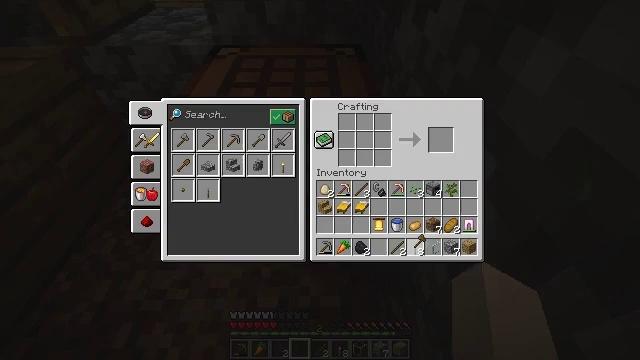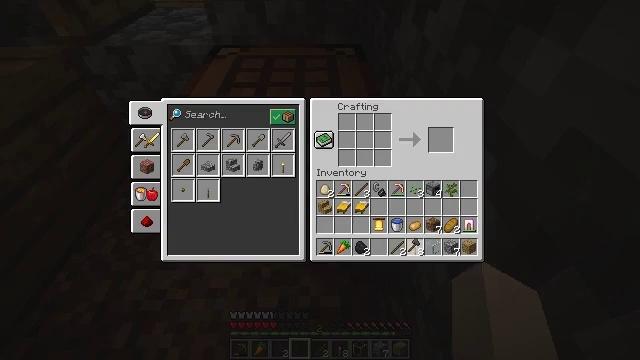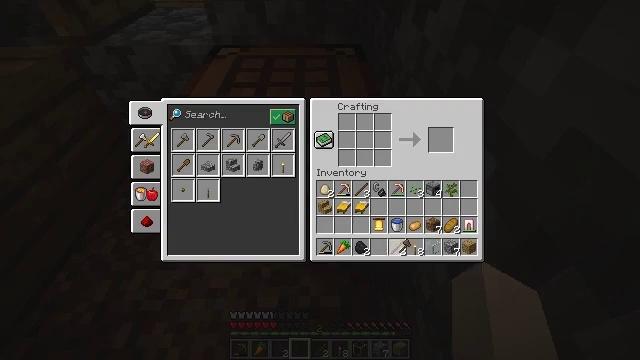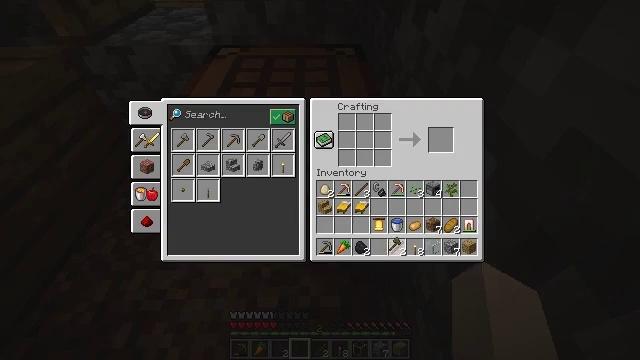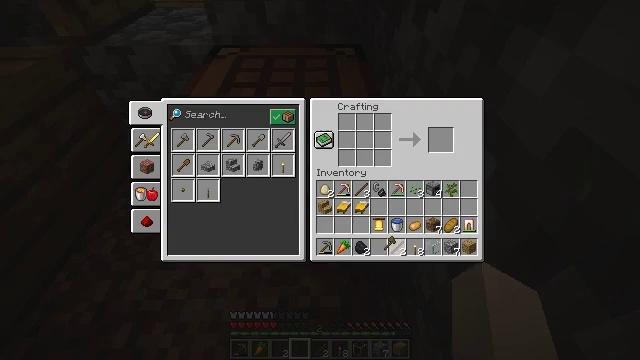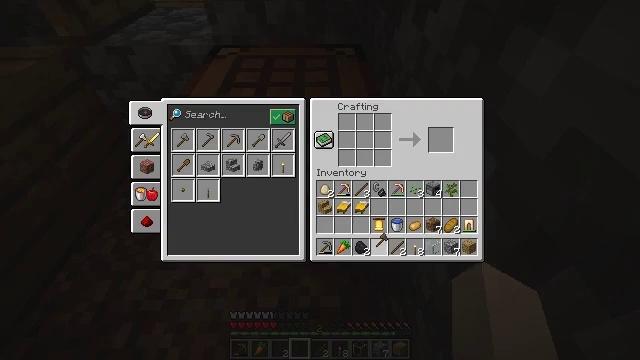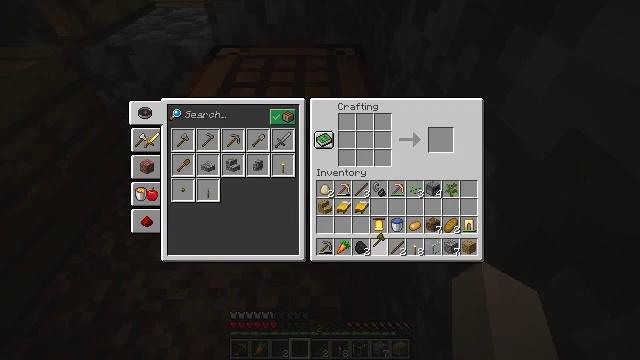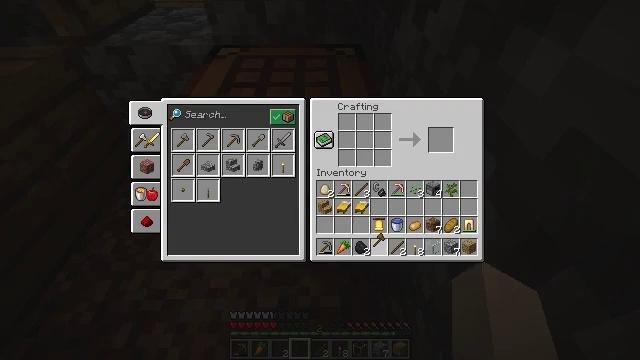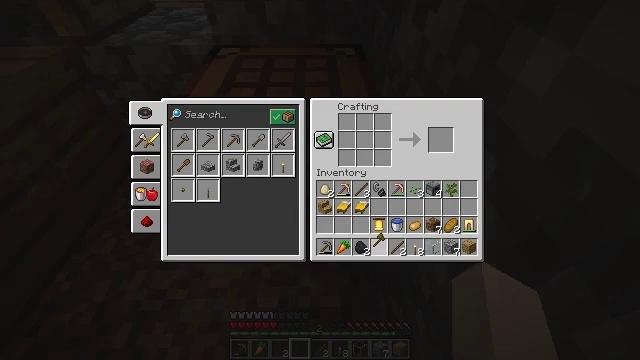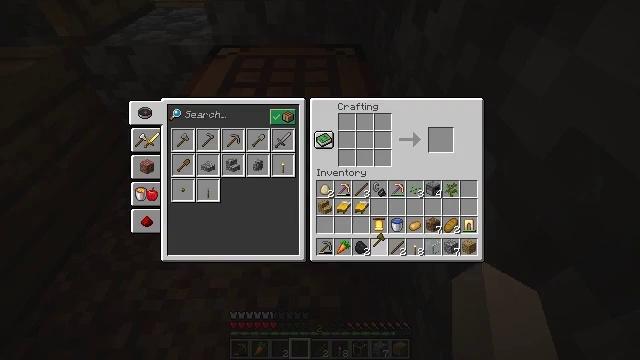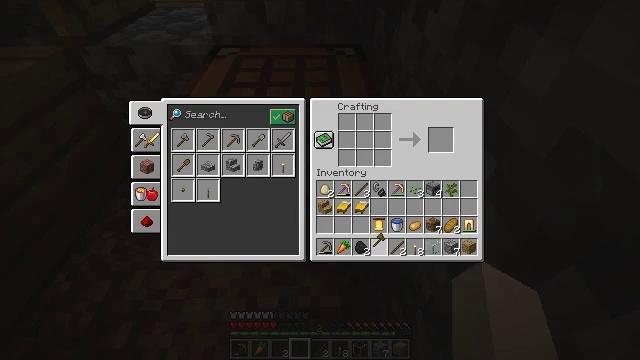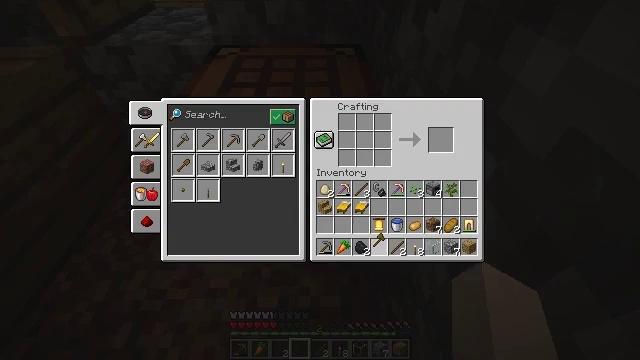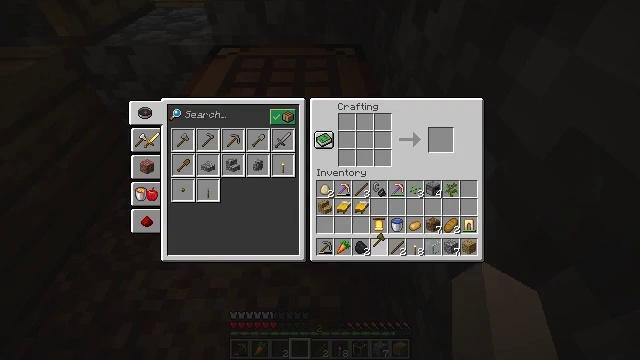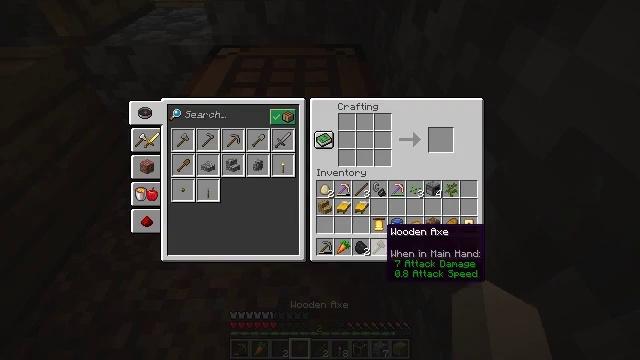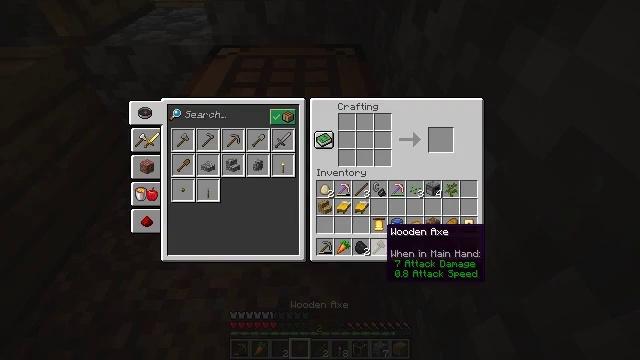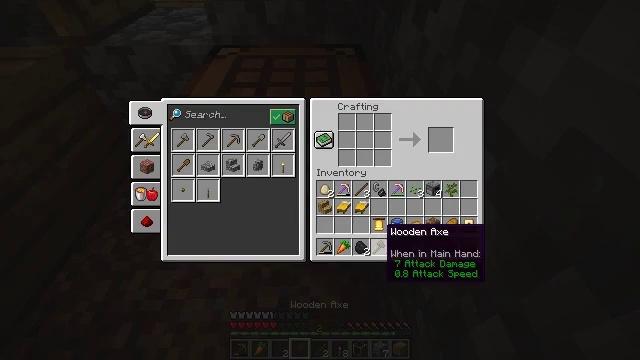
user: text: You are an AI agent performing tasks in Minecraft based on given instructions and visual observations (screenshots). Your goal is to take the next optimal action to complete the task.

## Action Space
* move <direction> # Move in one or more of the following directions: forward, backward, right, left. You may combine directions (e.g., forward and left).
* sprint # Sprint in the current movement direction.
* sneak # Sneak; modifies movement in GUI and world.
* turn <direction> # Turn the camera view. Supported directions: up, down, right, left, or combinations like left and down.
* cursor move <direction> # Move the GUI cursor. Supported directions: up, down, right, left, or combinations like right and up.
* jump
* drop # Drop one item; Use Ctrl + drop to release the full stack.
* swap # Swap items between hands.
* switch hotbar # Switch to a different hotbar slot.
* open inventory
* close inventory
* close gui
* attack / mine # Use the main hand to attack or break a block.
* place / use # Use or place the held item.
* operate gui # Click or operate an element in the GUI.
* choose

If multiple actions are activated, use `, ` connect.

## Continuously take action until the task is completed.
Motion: motion action
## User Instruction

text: Gather some oak planks.
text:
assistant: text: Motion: no_op
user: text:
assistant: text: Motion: turn left
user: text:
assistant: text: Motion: turn left
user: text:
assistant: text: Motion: no_op
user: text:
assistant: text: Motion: turn left
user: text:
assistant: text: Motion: no_op
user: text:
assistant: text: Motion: no_op
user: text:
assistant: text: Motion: no_op
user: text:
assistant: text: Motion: no_op
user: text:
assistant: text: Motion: attack / mine
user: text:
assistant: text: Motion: attack / mine
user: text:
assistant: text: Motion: attack / mine
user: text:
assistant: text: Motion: no_op
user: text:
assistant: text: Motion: no_op
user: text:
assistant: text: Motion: no_op
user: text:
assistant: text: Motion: no_op
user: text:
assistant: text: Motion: no_op
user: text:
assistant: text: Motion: no_op
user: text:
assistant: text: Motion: no_op
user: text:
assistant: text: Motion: open inventory
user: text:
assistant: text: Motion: open inventory
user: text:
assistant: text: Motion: open inventory
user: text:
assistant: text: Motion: turn up, open inventory
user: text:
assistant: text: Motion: turn left and up
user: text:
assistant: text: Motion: turn left and up
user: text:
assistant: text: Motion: turn left and up
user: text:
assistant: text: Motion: turn left
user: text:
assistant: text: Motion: turn left
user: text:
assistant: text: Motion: turn left
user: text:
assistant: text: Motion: move forward